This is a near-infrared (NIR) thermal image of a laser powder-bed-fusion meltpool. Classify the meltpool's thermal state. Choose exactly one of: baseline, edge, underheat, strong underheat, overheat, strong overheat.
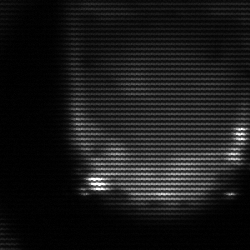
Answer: edge